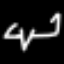
Label: airplane